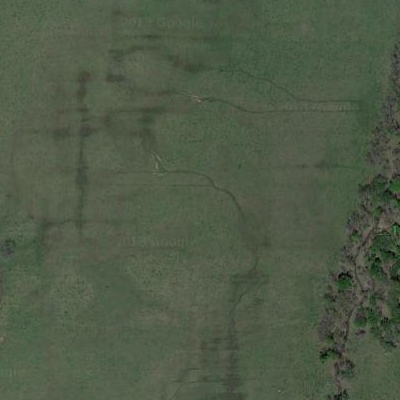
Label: Grass